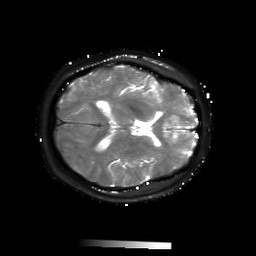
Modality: T2starmap
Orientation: axial
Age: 30
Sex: female
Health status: ill